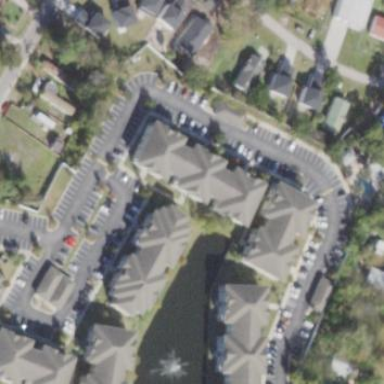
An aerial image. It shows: Image showing building with apartments.